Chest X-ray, AP view. Patient: 67 years old, sex F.
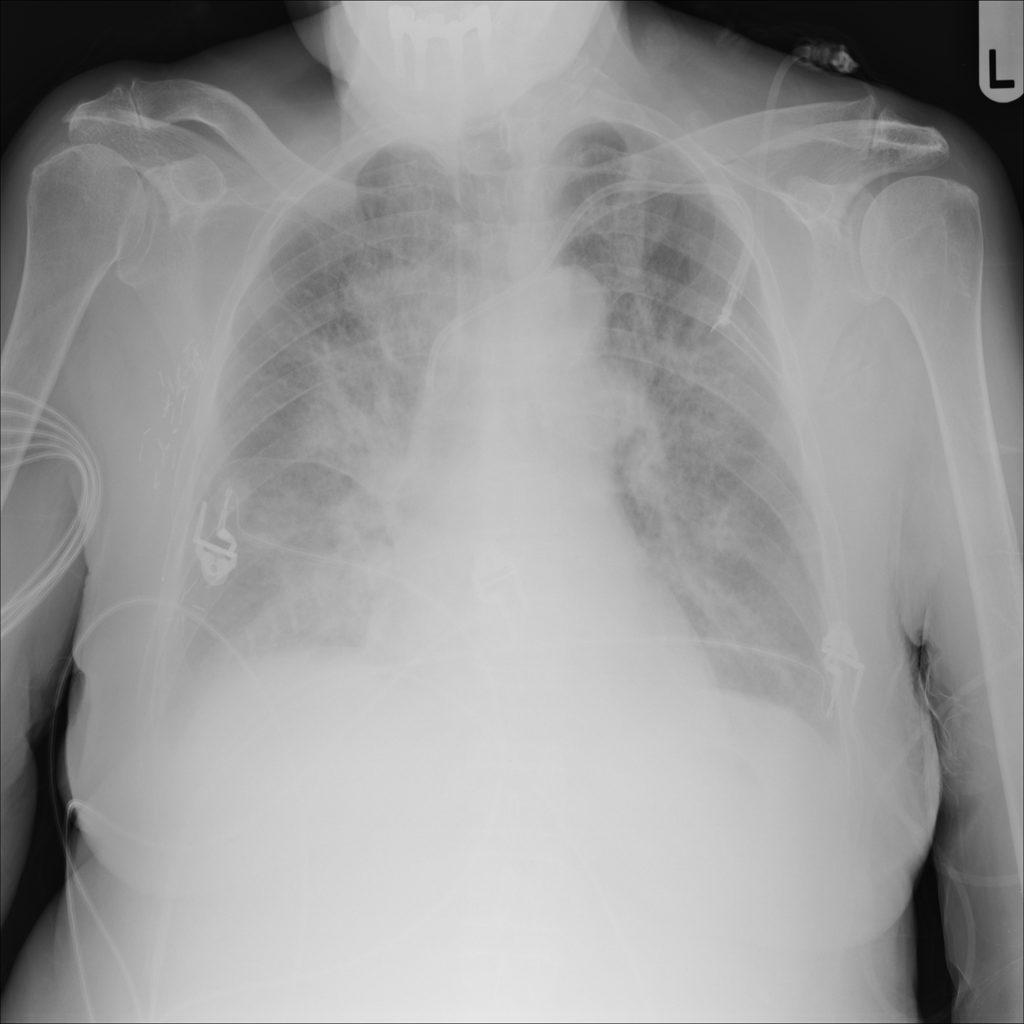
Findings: Edema, Infiltration, Pneumonia